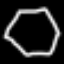
Label: octagon